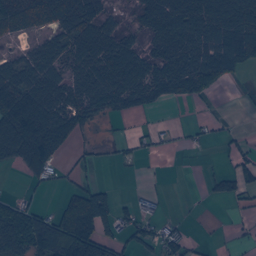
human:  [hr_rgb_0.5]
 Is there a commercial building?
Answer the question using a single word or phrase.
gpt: no

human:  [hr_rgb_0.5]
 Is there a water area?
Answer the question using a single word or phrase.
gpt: yes

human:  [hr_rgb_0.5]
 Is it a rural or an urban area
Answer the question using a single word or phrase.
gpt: rural

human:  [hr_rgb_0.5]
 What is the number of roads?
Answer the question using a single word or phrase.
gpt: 129

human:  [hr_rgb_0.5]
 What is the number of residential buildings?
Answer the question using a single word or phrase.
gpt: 86

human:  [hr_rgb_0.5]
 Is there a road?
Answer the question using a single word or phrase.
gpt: yes

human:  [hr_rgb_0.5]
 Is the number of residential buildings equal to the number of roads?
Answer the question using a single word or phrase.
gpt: no

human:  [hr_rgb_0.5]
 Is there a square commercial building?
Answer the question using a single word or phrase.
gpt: no

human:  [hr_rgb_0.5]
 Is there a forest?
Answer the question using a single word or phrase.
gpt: yes

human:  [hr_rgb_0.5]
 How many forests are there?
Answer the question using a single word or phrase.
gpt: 259

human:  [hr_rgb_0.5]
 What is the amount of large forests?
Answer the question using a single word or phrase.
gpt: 176

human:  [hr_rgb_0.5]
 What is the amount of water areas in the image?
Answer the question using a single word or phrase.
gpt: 5

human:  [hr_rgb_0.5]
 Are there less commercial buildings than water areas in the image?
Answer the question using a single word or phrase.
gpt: yes

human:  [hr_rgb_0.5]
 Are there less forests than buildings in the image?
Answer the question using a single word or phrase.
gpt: no

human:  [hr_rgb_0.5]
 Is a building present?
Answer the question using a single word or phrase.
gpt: yes

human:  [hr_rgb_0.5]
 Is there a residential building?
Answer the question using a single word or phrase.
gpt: yes

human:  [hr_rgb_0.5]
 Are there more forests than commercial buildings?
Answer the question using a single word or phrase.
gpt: yes

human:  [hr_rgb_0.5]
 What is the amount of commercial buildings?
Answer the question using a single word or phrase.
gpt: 0

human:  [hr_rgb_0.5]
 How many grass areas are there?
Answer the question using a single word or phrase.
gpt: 52

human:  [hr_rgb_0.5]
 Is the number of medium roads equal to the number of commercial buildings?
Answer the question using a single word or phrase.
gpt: yes

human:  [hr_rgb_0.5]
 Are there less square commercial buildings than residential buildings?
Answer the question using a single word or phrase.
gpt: yes

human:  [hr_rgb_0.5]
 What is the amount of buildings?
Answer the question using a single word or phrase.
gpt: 148

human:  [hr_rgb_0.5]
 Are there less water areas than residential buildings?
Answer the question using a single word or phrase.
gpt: yes

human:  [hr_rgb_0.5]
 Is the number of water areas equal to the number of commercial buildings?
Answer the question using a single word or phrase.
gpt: no

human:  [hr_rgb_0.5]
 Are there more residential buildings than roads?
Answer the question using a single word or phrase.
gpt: no

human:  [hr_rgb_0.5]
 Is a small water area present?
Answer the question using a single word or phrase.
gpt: yes

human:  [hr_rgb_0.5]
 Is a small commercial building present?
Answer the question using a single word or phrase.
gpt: no

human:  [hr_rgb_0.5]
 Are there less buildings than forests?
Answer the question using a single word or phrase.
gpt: yes

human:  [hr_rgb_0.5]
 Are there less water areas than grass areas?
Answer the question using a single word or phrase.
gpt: yes

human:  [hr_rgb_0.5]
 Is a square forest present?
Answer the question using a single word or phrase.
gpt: no

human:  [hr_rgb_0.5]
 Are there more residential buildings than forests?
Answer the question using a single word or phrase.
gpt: no

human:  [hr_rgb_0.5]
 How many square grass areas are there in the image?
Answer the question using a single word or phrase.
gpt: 0

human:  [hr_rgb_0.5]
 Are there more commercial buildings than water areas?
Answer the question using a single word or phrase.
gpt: no

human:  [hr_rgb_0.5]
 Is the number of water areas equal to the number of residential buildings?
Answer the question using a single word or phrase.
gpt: no

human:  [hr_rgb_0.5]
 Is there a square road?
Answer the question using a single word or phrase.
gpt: no

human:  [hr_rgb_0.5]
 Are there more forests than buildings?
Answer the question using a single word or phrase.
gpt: yes

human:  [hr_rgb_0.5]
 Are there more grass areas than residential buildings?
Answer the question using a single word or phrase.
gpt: no

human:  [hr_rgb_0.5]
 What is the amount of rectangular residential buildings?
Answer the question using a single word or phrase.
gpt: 45

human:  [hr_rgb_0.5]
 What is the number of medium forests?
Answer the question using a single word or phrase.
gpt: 40

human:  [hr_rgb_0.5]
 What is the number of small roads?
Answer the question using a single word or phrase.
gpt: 129

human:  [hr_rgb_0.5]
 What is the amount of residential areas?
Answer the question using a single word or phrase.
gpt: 1

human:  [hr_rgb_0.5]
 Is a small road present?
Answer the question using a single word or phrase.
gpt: yes

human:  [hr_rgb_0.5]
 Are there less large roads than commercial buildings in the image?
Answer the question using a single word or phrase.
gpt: no

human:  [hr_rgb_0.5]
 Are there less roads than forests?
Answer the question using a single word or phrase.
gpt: yes

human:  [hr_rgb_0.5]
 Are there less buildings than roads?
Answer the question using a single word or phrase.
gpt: yes

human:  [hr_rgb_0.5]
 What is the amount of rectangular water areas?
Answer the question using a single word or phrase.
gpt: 1

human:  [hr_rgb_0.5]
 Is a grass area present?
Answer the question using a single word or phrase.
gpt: yes

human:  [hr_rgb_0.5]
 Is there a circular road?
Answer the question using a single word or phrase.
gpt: no

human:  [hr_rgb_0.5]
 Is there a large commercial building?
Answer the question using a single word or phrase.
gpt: no

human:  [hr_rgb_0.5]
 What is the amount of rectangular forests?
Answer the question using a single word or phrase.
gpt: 35

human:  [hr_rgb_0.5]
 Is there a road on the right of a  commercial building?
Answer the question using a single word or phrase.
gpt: no

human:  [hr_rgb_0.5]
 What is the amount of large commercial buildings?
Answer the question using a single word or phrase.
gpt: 0

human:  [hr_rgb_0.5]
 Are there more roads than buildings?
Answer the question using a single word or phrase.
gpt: yes

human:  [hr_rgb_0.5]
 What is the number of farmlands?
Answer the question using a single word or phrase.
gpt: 34

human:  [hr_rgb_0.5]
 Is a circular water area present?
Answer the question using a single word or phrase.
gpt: yes

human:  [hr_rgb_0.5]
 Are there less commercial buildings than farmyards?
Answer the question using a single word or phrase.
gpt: yes

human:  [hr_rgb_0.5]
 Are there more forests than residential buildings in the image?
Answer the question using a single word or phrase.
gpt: yes

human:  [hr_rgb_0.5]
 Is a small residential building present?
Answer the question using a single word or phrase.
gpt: yes

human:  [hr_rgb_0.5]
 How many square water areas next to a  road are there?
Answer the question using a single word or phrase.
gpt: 1

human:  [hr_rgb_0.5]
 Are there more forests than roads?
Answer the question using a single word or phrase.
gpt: yes

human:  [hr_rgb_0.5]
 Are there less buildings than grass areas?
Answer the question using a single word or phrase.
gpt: no

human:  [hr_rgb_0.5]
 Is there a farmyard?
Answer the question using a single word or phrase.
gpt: yes

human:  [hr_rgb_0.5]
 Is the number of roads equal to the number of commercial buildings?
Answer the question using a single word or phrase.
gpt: no

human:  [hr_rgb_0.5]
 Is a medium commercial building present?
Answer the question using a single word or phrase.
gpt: no